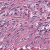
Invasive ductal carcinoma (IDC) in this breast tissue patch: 1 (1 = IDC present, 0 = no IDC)